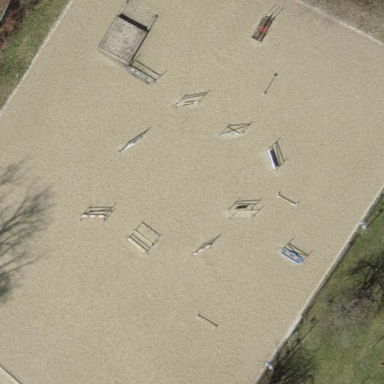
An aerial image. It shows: Equestrian pitch used for leisure and sports activities.